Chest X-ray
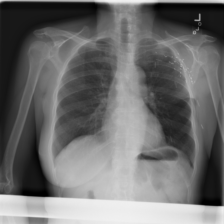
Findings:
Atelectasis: negative
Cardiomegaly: negative
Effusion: negative
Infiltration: negative
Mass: negative
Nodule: negative
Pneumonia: positive
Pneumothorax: negative
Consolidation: negative
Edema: negative
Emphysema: negative
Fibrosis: negative
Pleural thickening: negative
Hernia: negative